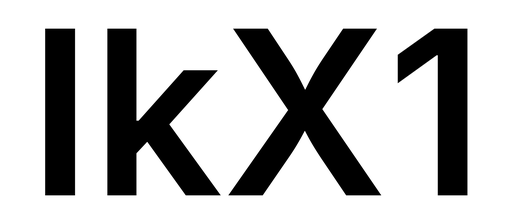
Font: Inter_SemiBold